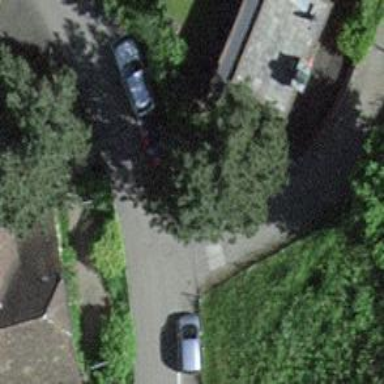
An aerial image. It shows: Evergreen needle-leaved tree.